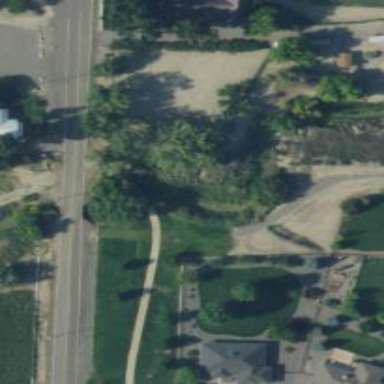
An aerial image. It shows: Footway on bridge.